Interaction volume radius: 5 \u00c5
Interaction volume height: 10 \u00c5
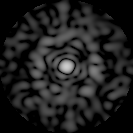
Disorder parameter: 0.8347